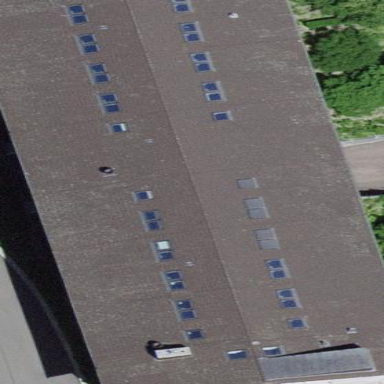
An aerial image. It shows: School building with gabled roof.